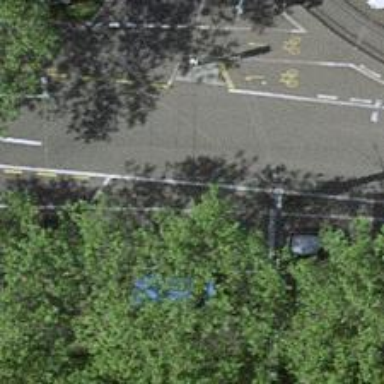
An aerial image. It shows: Secondary road with asphalt surface and dedicated cycle lane.